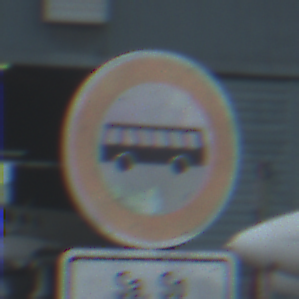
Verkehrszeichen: VerbotKraftomnibusse
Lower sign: ZeitangabenMitBeschraenkungAufWochentage9
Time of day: Midday
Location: Outdoor (Suburban)
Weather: Overcast
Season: NotSpecified
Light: Natural